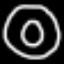
Label: donut